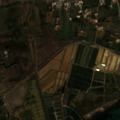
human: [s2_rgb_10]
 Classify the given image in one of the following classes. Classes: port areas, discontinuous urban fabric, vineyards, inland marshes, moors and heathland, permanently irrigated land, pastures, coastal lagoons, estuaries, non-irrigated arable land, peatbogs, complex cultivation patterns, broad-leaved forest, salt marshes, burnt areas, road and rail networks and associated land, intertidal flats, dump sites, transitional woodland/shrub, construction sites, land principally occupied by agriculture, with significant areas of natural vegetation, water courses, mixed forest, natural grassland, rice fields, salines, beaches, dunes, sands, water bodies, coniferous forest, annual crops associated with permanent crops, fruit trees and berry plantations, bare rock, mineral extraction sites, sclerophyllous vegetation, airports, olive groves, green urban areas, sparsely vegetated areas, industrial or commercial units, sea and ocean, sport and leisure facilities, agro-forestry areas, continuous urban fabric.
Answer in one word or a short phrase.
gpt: non-irrigated arable land, permanently irrigated land, annual crops associated with permanent crops, complex cultivation patterns, coniferous forest, salines, intertidal flats